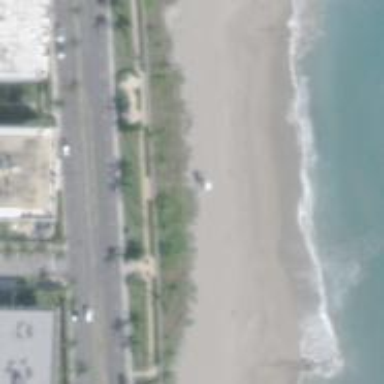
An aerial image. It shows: Lifeguard station.